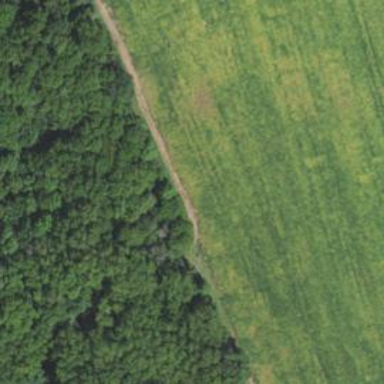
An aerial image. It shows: Bridleway.